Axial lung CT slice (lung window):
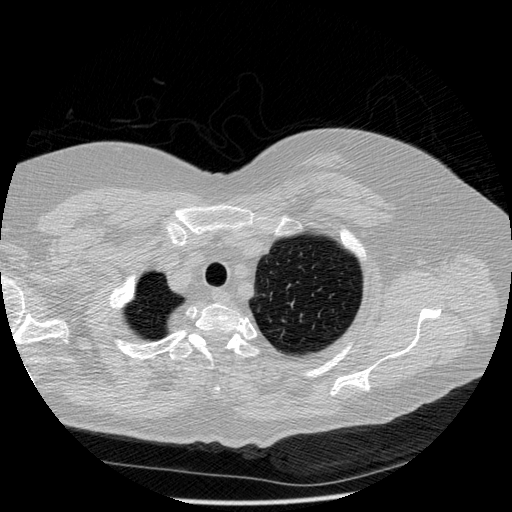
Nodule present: no